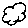
Label: cloud